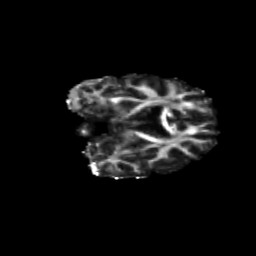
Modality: FA
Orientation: coronal
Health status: ill
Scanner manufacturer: siemens
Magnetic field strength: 3 T
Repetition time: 13.7 s
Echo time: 0.098 s